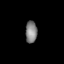
Tissue: prostate
Cell type: Fibroblasts
Senescence score: 0.7515
Nuclear area (px): 250
Mean DAPI intensity: 128.396